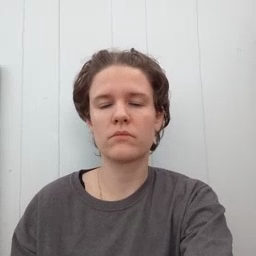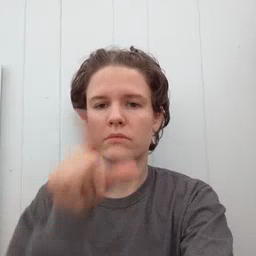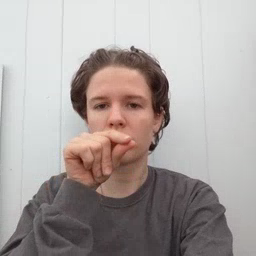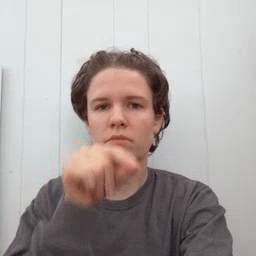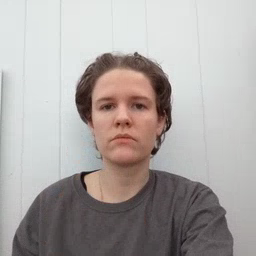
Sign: bird